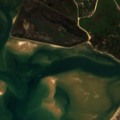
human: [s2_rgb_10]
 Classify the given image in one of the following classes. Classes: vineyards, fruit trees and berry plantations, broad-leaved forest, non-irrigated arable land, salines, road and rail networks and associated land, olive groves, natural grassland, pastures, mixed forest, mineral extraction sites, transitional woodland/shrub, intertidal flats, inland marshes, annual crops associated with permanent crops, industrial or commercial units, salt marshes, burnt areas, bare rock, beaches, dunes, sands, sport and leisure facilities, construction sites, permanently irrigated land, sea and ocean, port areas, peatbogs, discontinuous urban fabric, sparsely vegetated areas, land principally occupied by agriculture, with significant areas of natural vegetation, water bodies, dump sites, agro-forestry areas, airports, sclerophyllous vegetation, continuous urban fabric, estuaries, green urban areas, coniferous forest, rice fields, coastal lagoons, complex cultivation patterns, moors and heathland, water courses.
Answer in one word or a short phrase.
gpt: non-irrigated arable land, annual crops associated with permanent crops, land principally occupied by agriculture, with significant areas of natural vegetation, natural grassland, beaches, dunes, sands, salt marshes, coastal lagoons